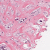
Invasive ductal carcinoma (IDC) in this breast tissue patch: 1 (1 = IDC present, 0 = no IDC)